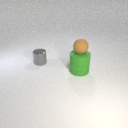
small gray metal cylinder behind large green rubber cylinder